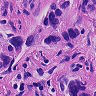
Metastatic tissue present: yes